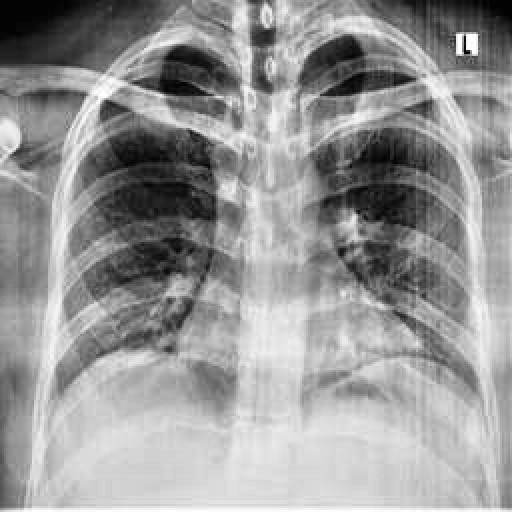
Finding: NORMAL